Interaction volume radius: 5 \u00c5
Interaction volume height: 30 \u00c5
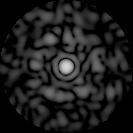
Disorder parameter: 0.8449